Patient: sex M, age 46
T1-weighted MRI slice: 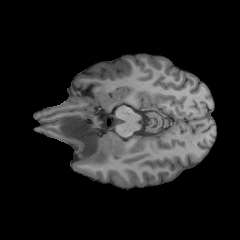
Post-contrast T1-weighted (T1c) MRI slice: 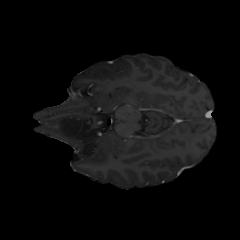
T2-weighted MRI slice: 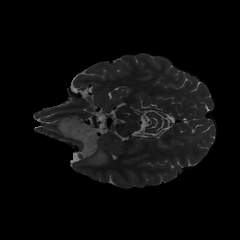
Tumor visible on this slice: yes
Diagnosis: Astrocytoma, IDH-mutant
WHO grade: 2